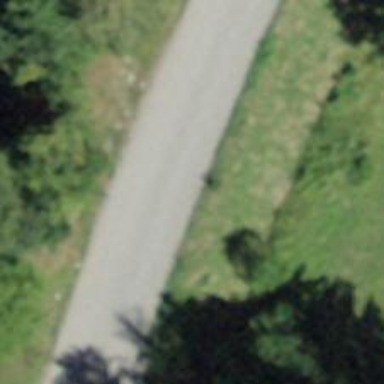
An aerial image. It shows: Tertiary road.